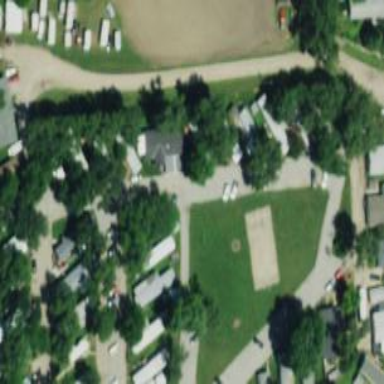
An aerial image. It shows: Service road intended for mobile homes or trailers in park.